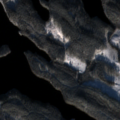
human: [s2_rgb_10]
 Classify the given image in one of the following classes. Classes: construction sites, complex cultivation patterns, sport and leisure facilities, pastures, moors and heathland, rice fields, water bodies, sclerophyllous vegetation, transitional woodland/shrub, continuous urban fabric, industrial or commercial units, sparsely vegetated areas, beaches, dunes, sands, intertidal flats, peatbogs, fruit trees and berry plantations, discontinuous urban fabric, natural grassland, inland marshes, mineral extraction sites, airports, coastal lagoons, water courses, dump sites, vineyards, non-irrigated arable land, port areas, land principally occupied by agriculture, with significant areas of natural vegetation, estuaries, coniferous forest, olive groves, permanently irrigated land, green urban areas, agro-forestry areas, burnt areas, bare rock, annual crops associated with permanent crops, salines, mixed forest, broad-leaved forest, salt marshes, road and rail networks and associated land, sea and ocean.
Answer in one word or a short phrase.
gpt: coniferous forest, mixed forest, transitional woodland/shrub, water bodies